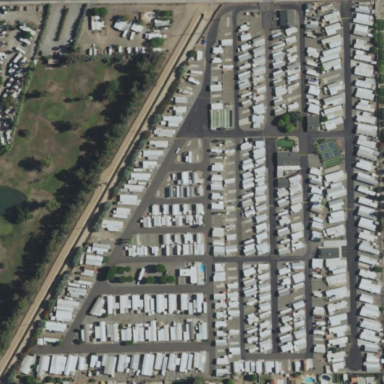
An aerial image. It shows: Residential area known as trailer park.